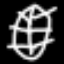
Label: leaf